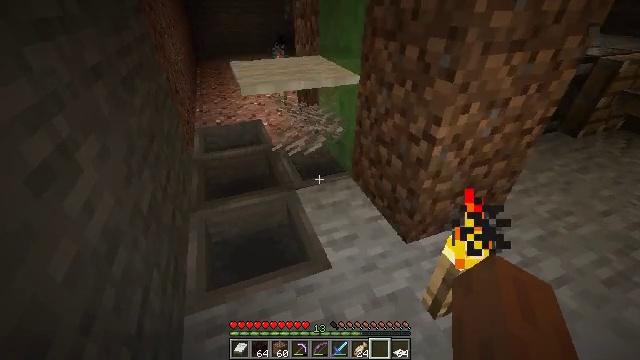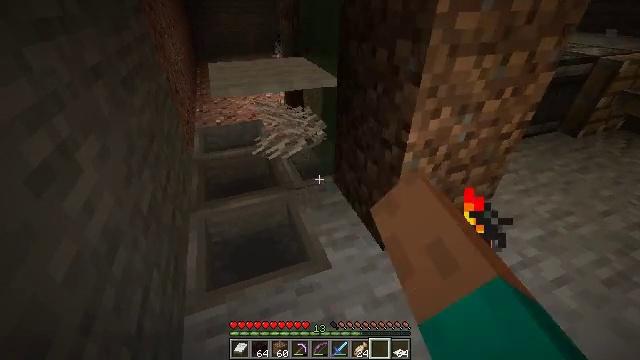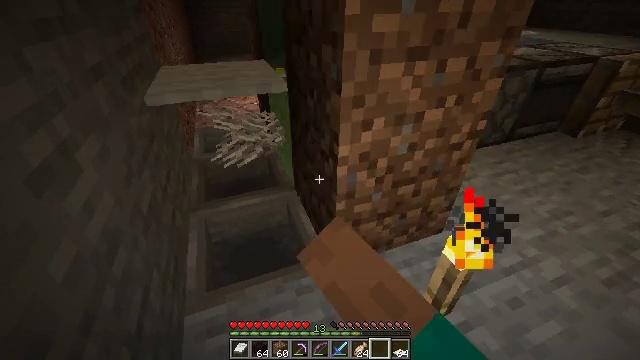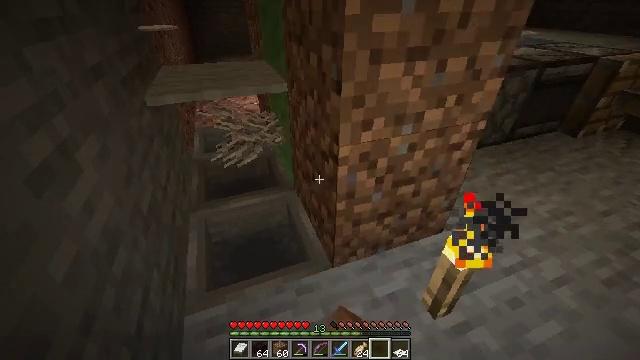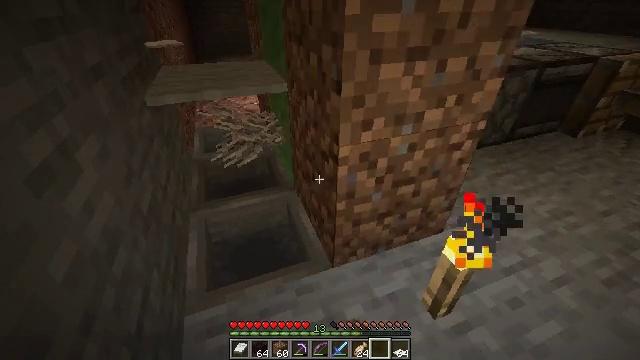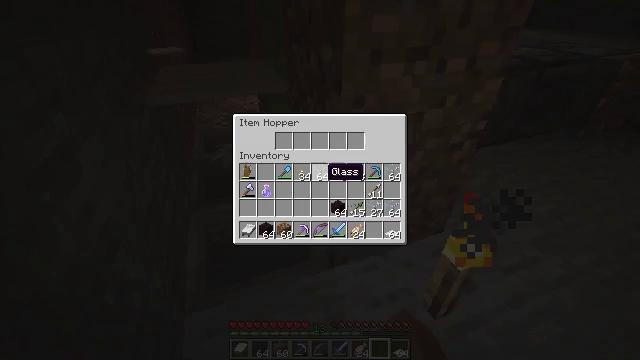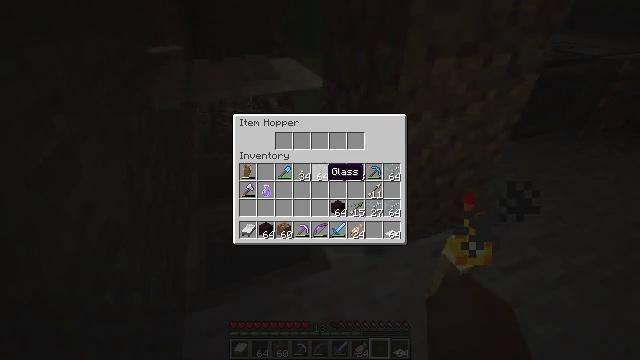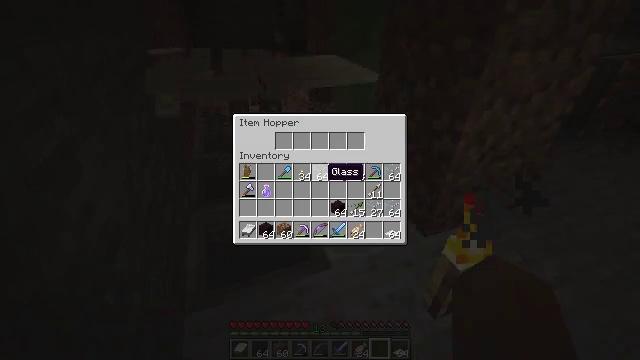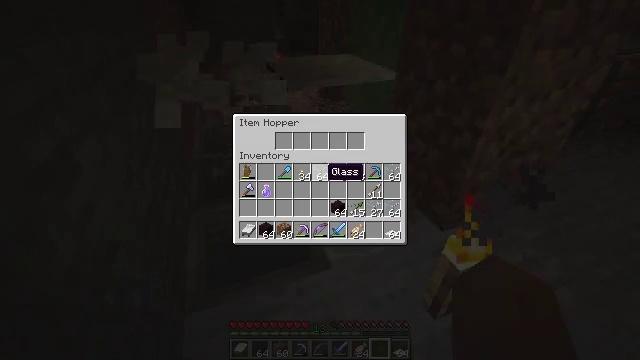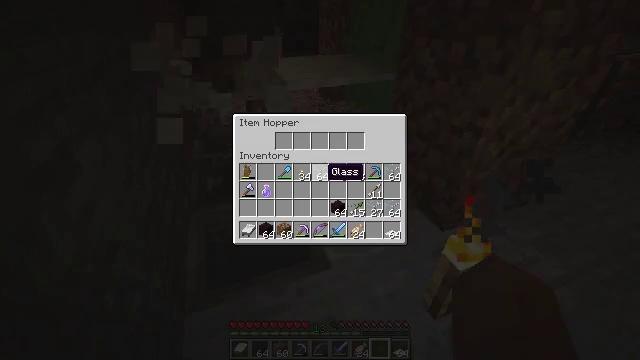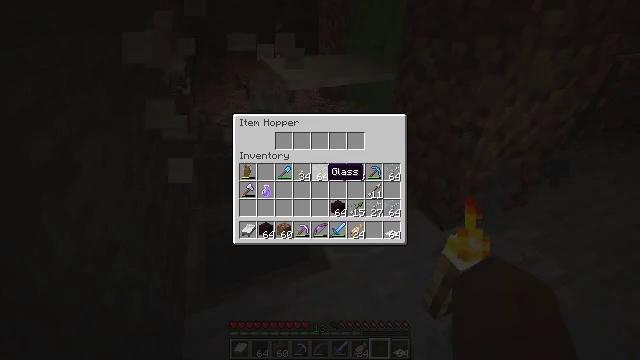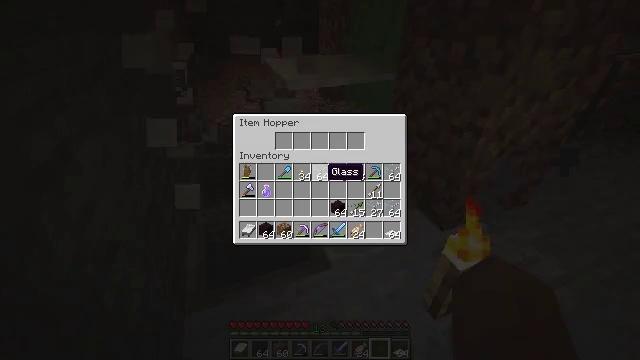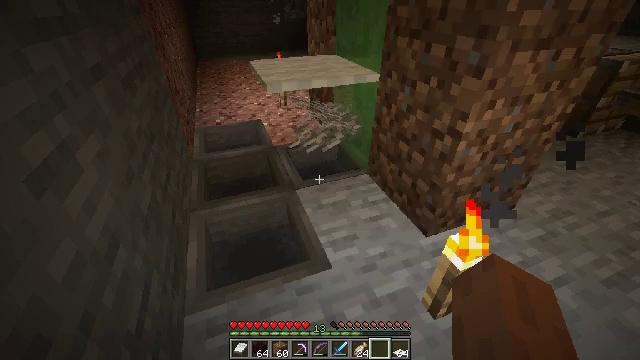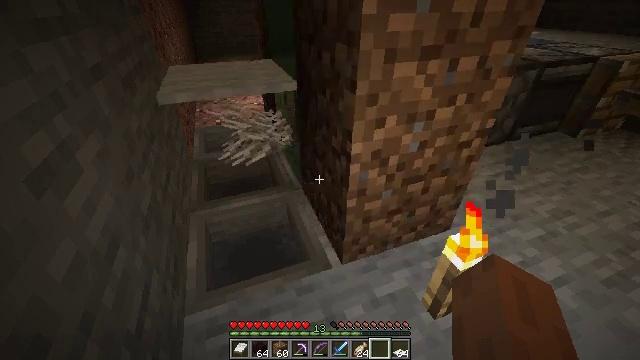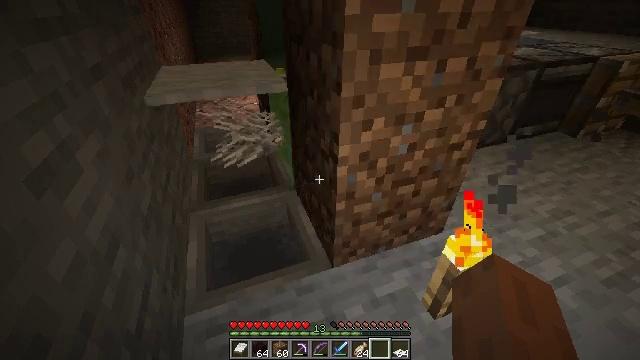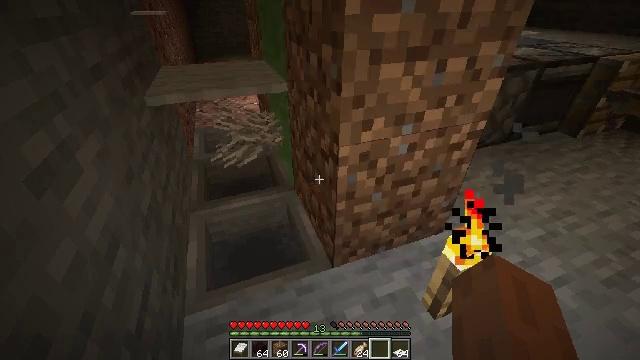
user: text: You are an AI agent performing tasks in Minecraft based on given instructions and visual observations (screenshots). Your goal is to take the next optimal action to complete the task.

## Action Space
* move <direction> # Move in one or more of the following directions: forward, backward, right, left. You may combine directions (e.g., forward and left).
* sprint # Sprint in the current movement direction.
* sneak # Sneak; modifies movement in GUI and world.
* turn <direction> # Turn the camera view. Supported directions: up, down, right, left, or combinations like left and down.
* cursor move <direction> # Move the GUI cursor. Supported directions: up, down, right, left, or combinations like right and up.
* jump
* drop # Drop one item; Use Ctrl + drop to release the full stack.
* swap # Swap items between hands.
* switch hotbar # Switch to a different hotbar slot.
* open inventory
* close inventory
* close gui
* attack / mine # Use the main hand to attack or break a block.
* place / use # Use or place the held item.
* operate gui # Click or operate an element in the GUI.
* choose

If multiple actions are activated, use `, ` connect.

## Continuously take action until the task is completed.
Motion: motion action
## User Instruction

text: Retrieve the shulker box into the inventory.
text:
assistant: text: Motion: use / place
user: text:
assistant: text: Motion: no_op
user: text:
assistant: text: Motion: no_op
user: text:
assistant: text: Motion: no_op
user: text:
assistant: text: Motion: open gui
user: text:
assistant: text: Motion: no_op
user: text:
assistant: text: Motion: no_op
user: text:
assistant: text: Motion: no_op
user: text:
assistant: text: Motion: no_op
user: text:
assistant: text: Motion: no_op
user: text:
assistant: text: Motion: no_op
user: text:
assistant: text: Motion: no_op
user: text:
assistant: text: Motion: close gui
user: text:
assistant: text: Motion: open inventory
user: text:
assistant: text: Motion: no_op
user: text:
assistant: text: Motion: no_op
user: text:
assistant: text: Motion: no_op
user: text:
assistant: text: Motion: no_op
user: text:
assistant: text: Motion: turn right
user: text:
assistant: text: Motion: turn right
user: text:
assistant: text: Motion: turn right
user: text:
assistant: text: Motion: turn right and up
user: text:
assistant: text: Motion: turn left and up
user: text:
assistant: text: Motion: no_op
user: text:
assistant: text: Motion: no_op
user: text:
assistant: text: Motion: turn right
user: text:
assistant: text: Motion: move forward, turn right and up
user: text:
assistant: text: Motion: move forward, turn right
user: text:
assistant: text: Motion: move forward
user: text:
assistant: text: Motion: move forward